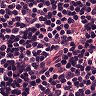
Metastatic tissue present: no